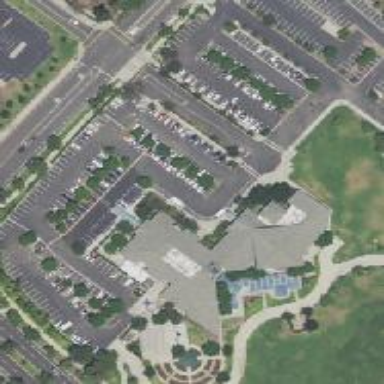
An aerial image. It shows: Community centre building.